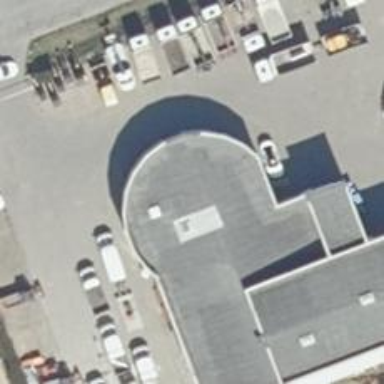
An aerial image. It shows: Car rental facility.